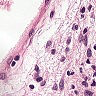
Metastatic tissue present: no